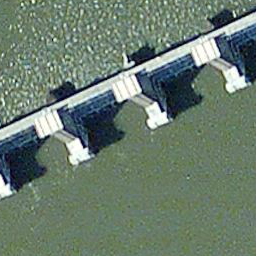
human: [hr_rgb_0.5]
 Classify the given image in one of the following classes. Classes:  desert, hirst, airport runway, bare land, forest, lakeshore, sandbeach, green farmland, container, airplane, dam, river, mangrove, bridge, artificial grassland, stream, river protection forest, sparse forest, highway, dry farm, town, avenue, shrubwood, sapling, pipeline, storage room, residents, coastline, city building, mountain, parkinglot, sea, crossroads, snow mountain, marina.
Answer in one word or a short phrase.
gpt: dam